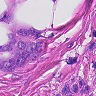
Metastatic tissue present: yes